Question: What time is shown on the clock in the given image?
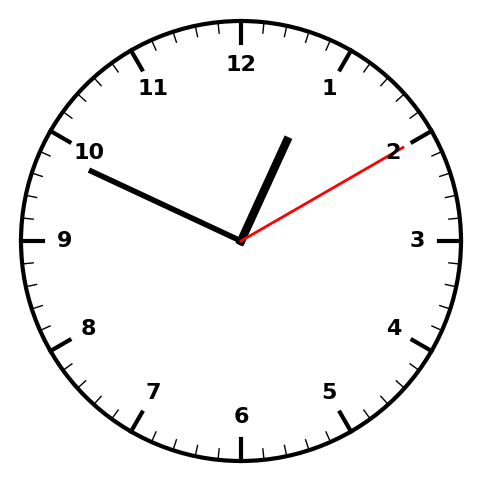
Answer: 12:49:10